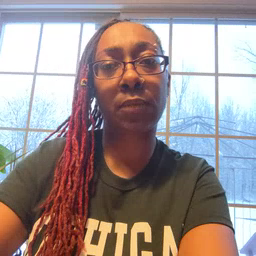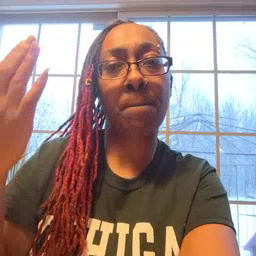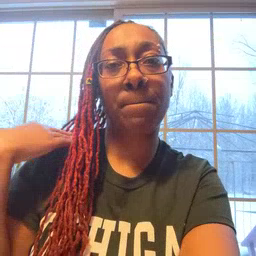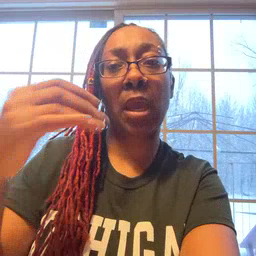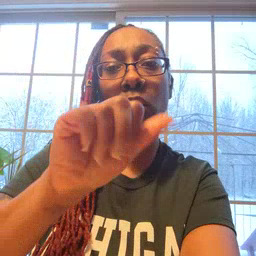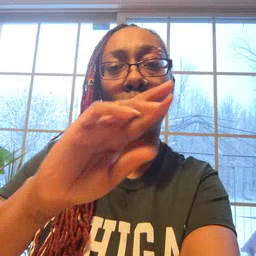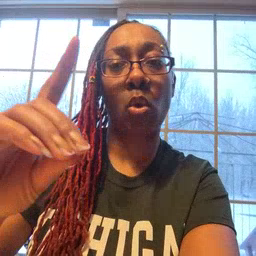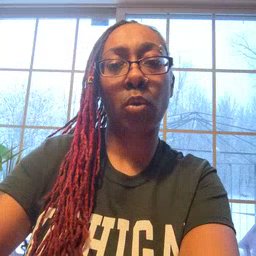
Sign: backyard